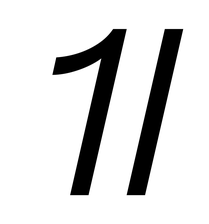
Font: InstrumentSans-Italic_Italic